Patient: sex M, age 57
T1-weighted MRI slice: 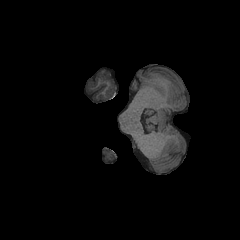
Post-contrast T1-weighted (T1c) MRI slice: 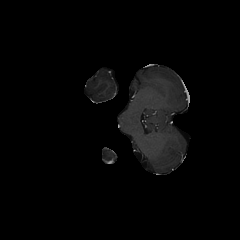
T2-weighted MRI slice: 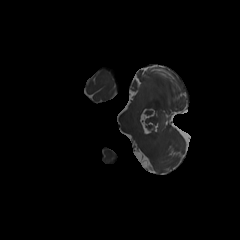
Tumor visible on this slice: no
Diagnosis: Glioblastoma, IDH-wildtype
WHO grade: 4